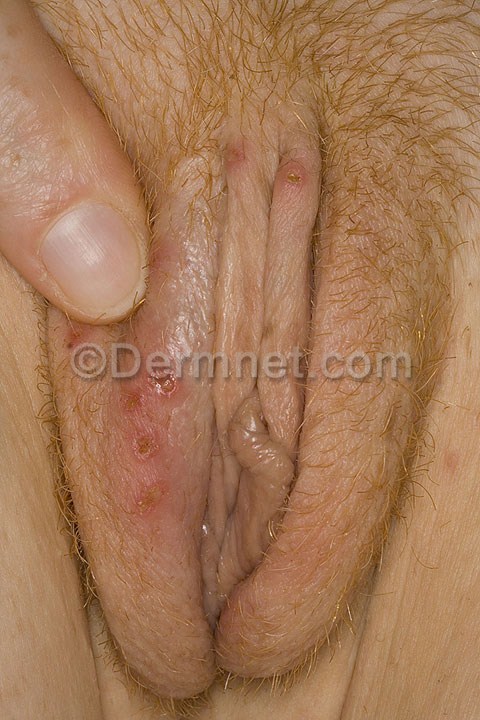
Disease: Herpes HPV and other STDs Photos